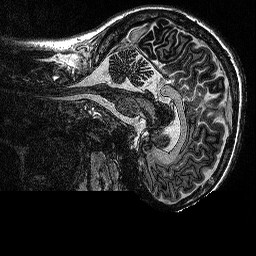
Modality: MP2RAGE
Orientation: sagittal
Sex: female
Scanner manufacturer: siemens
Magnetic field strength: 3 T
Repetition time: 5 s
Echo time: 0.00292 s